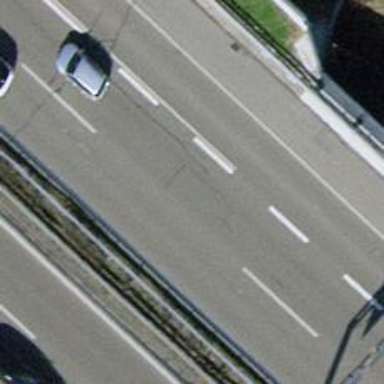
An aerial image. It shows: View of motorway.